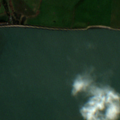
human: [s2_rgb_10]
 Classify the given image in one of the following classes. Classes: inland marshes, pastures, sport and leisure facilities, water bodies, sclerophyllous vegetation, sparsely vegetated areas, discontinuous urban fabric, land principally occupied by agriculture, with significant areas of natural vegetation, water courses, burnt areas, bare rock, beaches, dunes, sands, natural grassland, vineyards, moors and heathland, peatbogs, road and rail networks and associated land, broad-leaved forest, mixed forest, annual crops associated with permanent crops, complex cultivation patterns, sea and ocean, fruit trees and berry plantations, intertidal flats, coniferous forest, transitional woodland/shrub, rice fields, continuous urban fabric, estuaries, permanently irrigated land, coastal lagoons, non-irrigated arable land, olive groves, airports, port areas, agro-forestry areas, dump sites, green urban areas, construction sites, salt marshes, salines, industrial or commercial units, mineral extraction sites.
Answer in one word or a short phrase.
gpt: pastures, sea and ocean